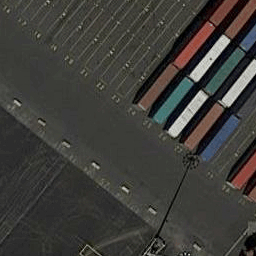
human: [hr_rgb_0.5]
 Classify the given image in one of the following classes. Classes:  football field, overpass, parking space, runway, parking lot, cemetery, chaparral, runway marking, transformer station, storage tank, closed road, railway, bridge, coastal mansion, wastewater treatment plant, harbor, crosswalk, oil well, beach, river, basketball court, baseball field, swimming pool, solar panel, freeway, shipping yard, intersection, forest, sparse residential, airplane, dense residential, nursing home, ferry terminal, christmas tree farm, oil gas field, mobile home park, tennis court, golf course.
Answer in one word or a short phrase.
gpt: shipping yard